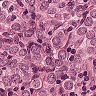
Metastatic tissue present: yes